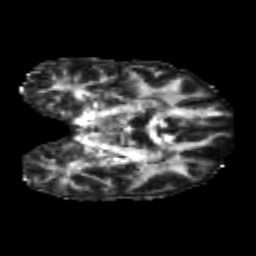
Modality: FA
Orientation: coronal
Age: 20
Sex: male
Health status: healthy
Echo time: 0.074 s